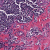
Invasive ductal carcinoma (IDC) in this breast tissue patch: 0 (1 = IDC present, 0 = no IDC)